Question: Here is situation I need to fix. And I really don't know what to use. Is it possible with CSS or we need to use jQuery?
'''
<div class="parrent_wrap">
<h1></h1>
<div></div>
</div>
.parrent_wrap
{
text-align: left;
display: inline-block;
width: 265px;
margin-right: 10px;
vertical-align: top;
border: 1px solid black;
}
'''

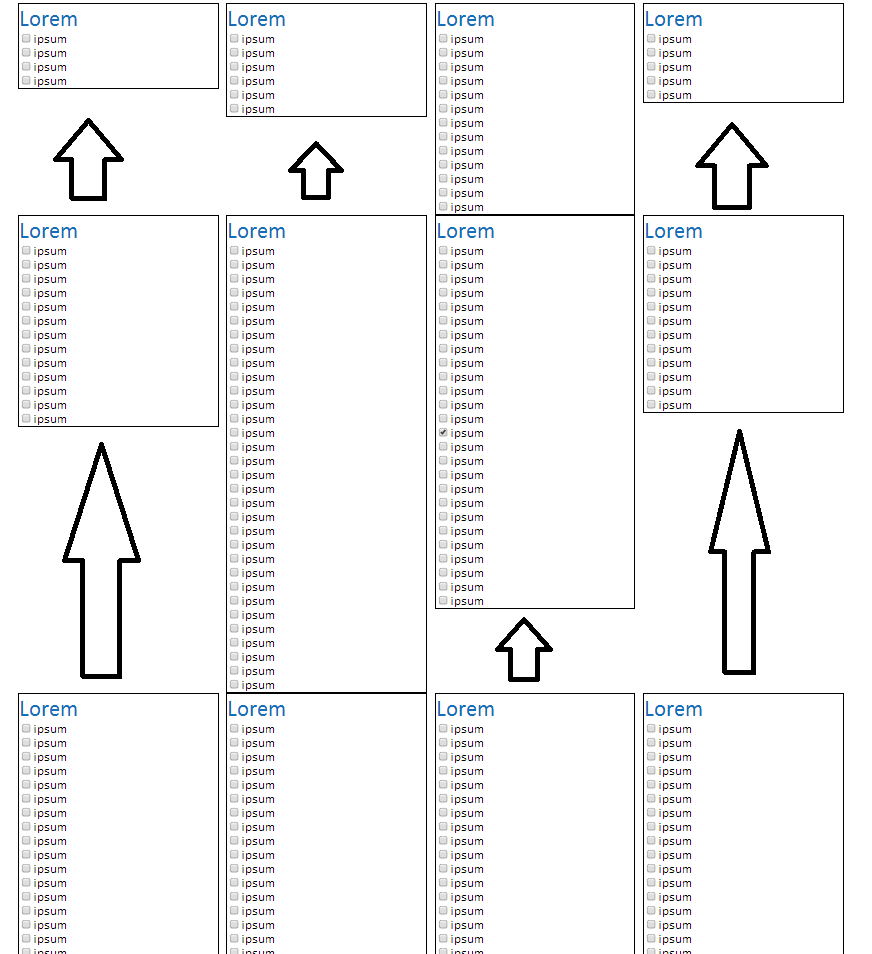
Answer: what you're looking for is called Masonry. Check out <URL>
You will need to modify your code a bit and float the elements left but it should solve the problem.